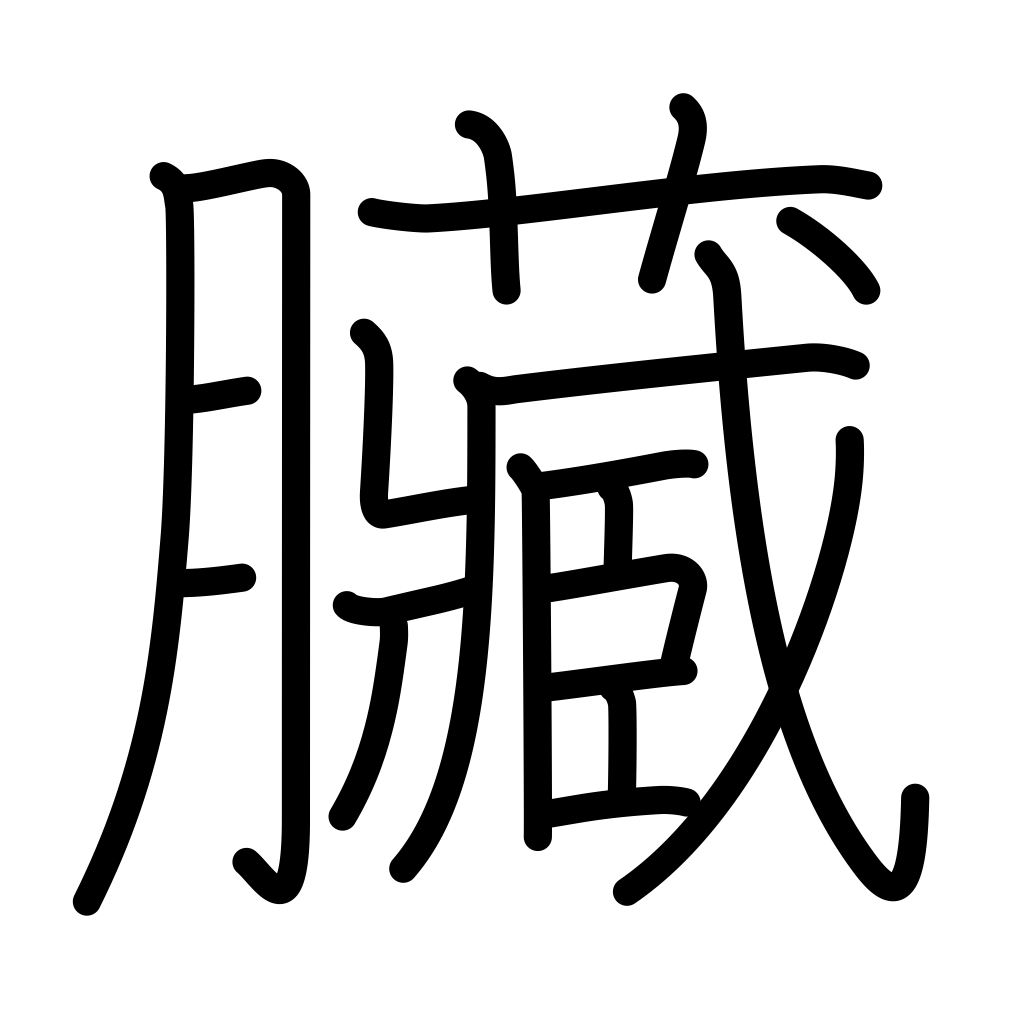
Meaning: viscera, bowels